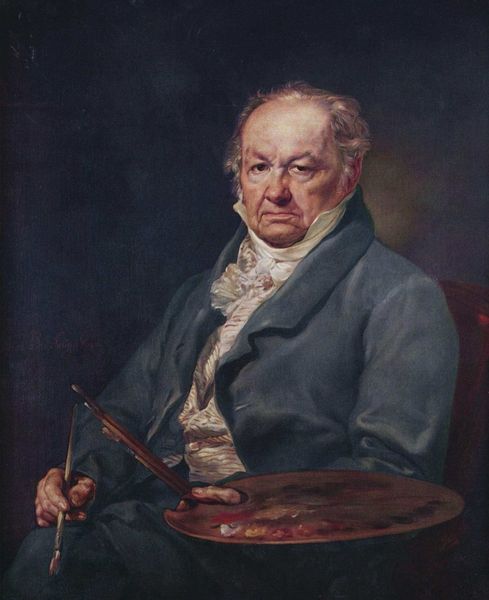
Titel: Porträt des Francisco de Goya
Künstler: Vicente López Y Portaña
Standort: Madrid
Institution: Museo del Prado
Schlagwörter: blau, dunkel, feder, gemälde, hand, mann, schatten, weiß, sitzen, braun, daumen, grau, hell, hintergrund, licht, mund, nase, ohr, schwarz, stirn, stuhl, blick, rot, tuch, rock, alt, anzug, hemd, hose, jacke, wand, augen, falten, gesicht, kragen, bildnis, herr, hände, portrait, porträt, rückenlehne, öl, haare, mantel, sessel, sitzend, augenbrauen, kinn, locken, ohren, traurig, spanien, wangen, man, alter mann, farben, farbe, blue, hands, red, white, collar, dark, face, grey, hair, lace, nose, old, painting, room, sitting, ernst, glatze, grimmig, goya, maler, mirror, rüschen, schoß, ölfarben, selbstporträt, weste, künstler, portait, hohe stirn, selbstbildnis, intensiv, stehkragen, malen, palette, pinsel, selbstportrait, sad, ear, head, historismus, halsbinde, eyes, male, suit, night, gaze, chin, coat, mouth, scarf, romanticism, cravat, jacket, zeichner, schlaufe, victorian, person, human, vest, ink, watercolor, artist, bald, balding, easel, painter, english, farbpalette, eye, finger, fingers, waistcoat, brush, lips, stuh, kacke, paint, cheek, kragn, rever, paints, forehead, shirt, vaddermörder, portärt, bold, hobby, self, self portrait, white collar, stuhlk, indoor, holding, tray, wrinkle, grisgram, vattermörder, grey hair, rz, brows, older, paintbrush, thumb, oils, brushes, scowl, harsh, palet, pinsek, artistic, mad, blue coat, severe, pallet, try, pallete, waistcoast, the painter, man with a paintbrush, the artist, artist's, artist and pallete, palitra, debardeur